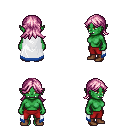
a pixel art fantasy rpg character, female body template, orc, green skin, white trimmed cape, red pants, pink loose hair, brown shoes, four views (front, back, left, right), 2x2 character sprite sheet, small pixel art, hard edges, no anti-aliasing